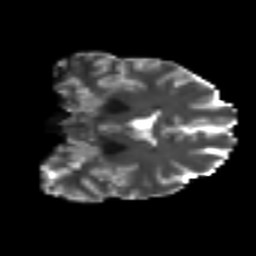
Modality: T2w
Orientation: coronal
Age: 23
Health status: ill
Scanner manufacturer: philips
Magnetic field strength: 3 T
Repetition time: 9 s
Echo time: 0.127 s